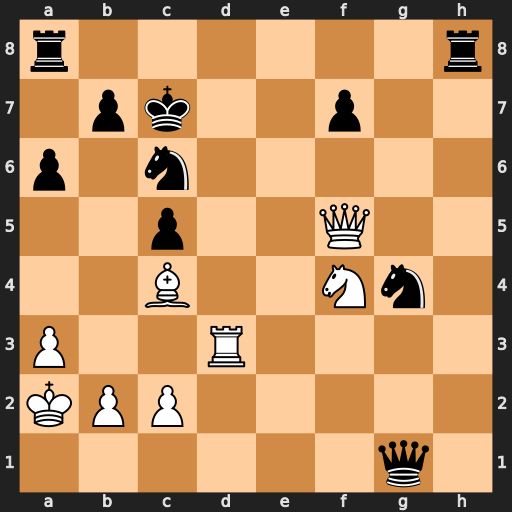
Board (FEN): r6r/1pk2p2/p1n5/2p2Q2/2B2Nn1/P2R4/KPP5/6q1
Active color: w
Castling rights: -
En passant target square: -
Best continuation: Qd7+ Kb8 Rb3 Nb4+ axb4 Ne5 Qd6+